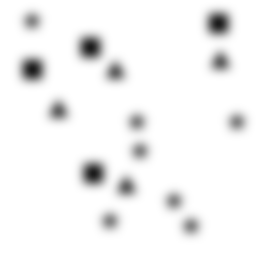
Squares: 4
Triangles: 4
Stars: 7
Total shapes: 15